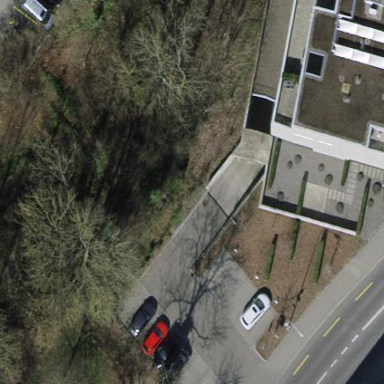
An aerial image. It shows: Commercial building.